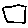
Label: square